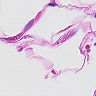
Metastatic tissue present: no